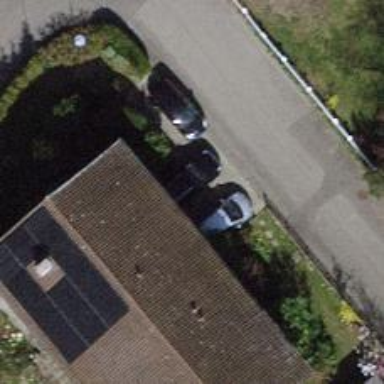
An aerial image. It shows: Alleyway designated as service road.